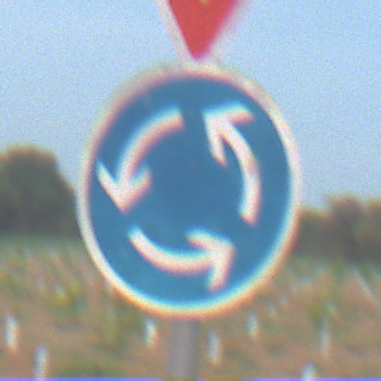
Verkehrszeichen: Kreisverkehr
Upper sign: VorfahrtGewaehren
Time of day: SunriseSunset
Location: Outdoor (Nature)
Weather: PartlyCloudy
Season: NotSpecified
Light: Natural